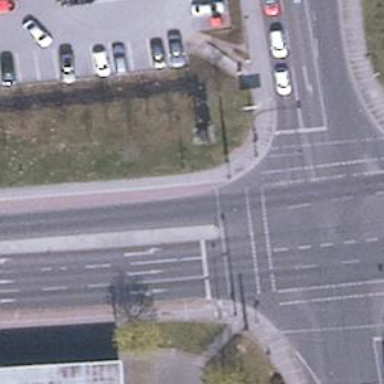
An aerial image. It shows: Road with traffic signals. The crossing also has traffic signals in the form of signal.